Question: I can not get thet rows on the page. I'm always page halved into two horizontal section and I want four vertical sections.
Here is PICTURE:
:
Here is fiddle of my code that you can easy know that what I want <URL>.
I only need that middle content to be like on picture.. 4 vertical columns and in that columns that i have 2 blocks.
Here is my try :
'''
<div class="col-md-12">
<div class="pane border-right">
<div>
<div style="float: left;">
</div>
</div>
<div class="col-md-6 specifica ">
<div class="col-sm-3 border-right-dotted">
a
</div>
<div class="col-sm-3 border-right-dotted">
b
</div>
</div>
<div class="col-md-3 specifica ">
<div class="col-sm-3 border-right-dotted">
c
</div>
<div class="col-sm-3 ">
d
</div>
</div>
'''
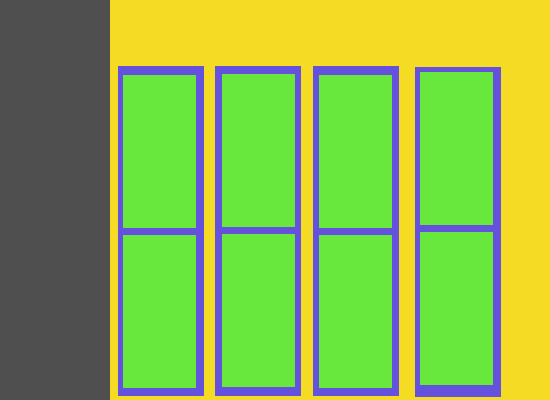
Answer: With this code you can create 2 rows with 4 columns like the picture,
example: <URL>
'''
<div class="row">
<div class="col-sm-3 col-md-3">a</div>
<div class="col-sm-3 col-md-3">b</div>
<div class="col-sm-3 col-md-3">c</div>
<div class="col-sm-3 col-md-3">d</div>
</div>
----
<div class="row">
<div class="col-sm-3 col-md-3">a</div>
<div class="col-sm-3 col-md-3">b</div>
<div class="col-sm-3 col-md-3">c</div>
<div class="col-sm-3 col-md-3">d</div>
</div>
'''
With Boostrap 4 and flex box things change to:
'''
<div class="row">
<div class="col">1</div>
<div class="col">2</div>
<div class="col">3</div>
<div class="col">4</div>
</div>
'''
Working example: <URL>